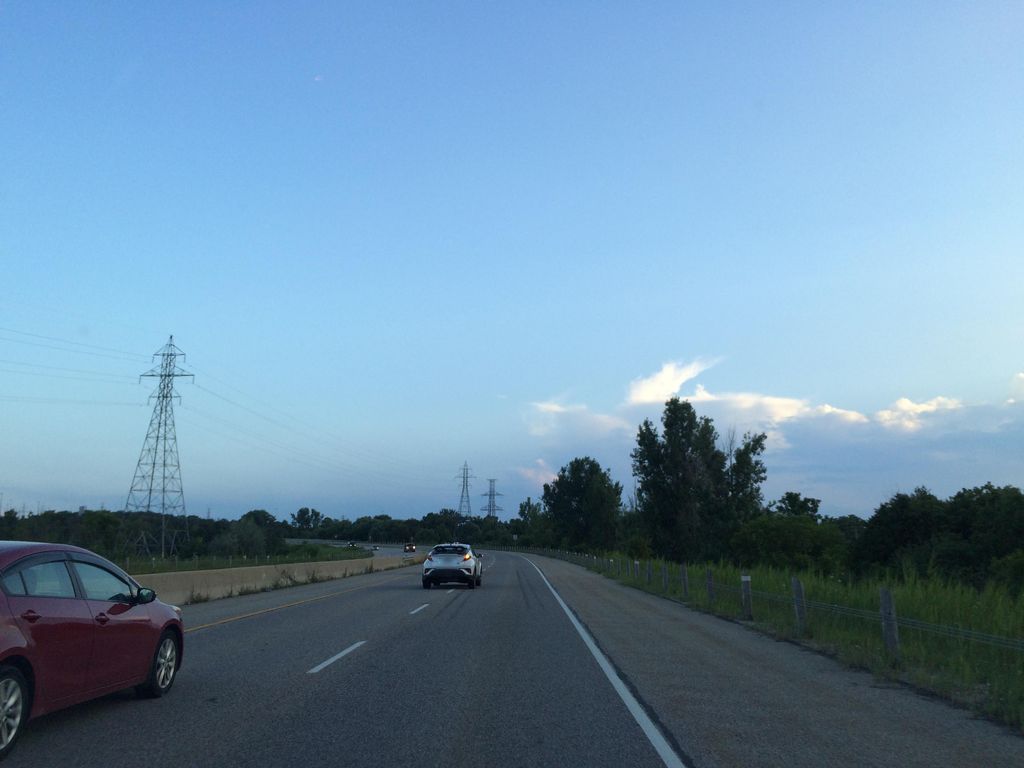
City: kitchener-waterloo